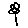
Label: flower